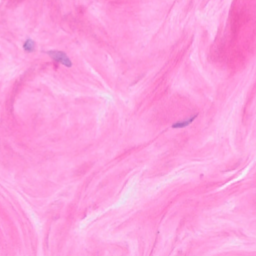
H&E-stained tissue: Breast